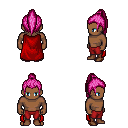
a pixel art fantasy rpg character, male body template, human, dark skin, red cape, red pants, pink long topknot hairstyle, brown shoes, four views (front, back, left, right), 2x2 character sprite sheet, small pixel art, hard edges, no anti-aliasing